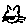
Label: cat